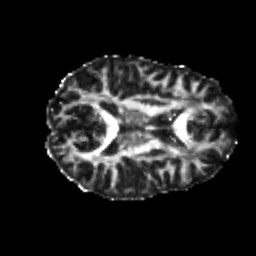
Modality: FA
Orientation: axial
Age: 23
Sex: female
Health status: healthy
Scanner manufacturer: philips
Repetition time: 7.386 s
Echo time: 0.08599 s